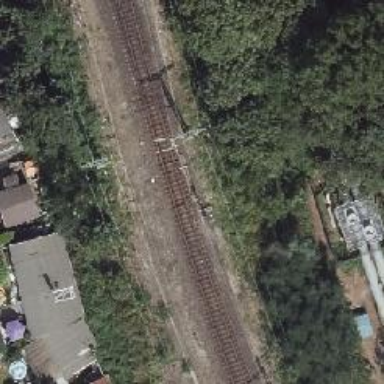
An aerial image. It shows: Railway signal.